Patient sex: F
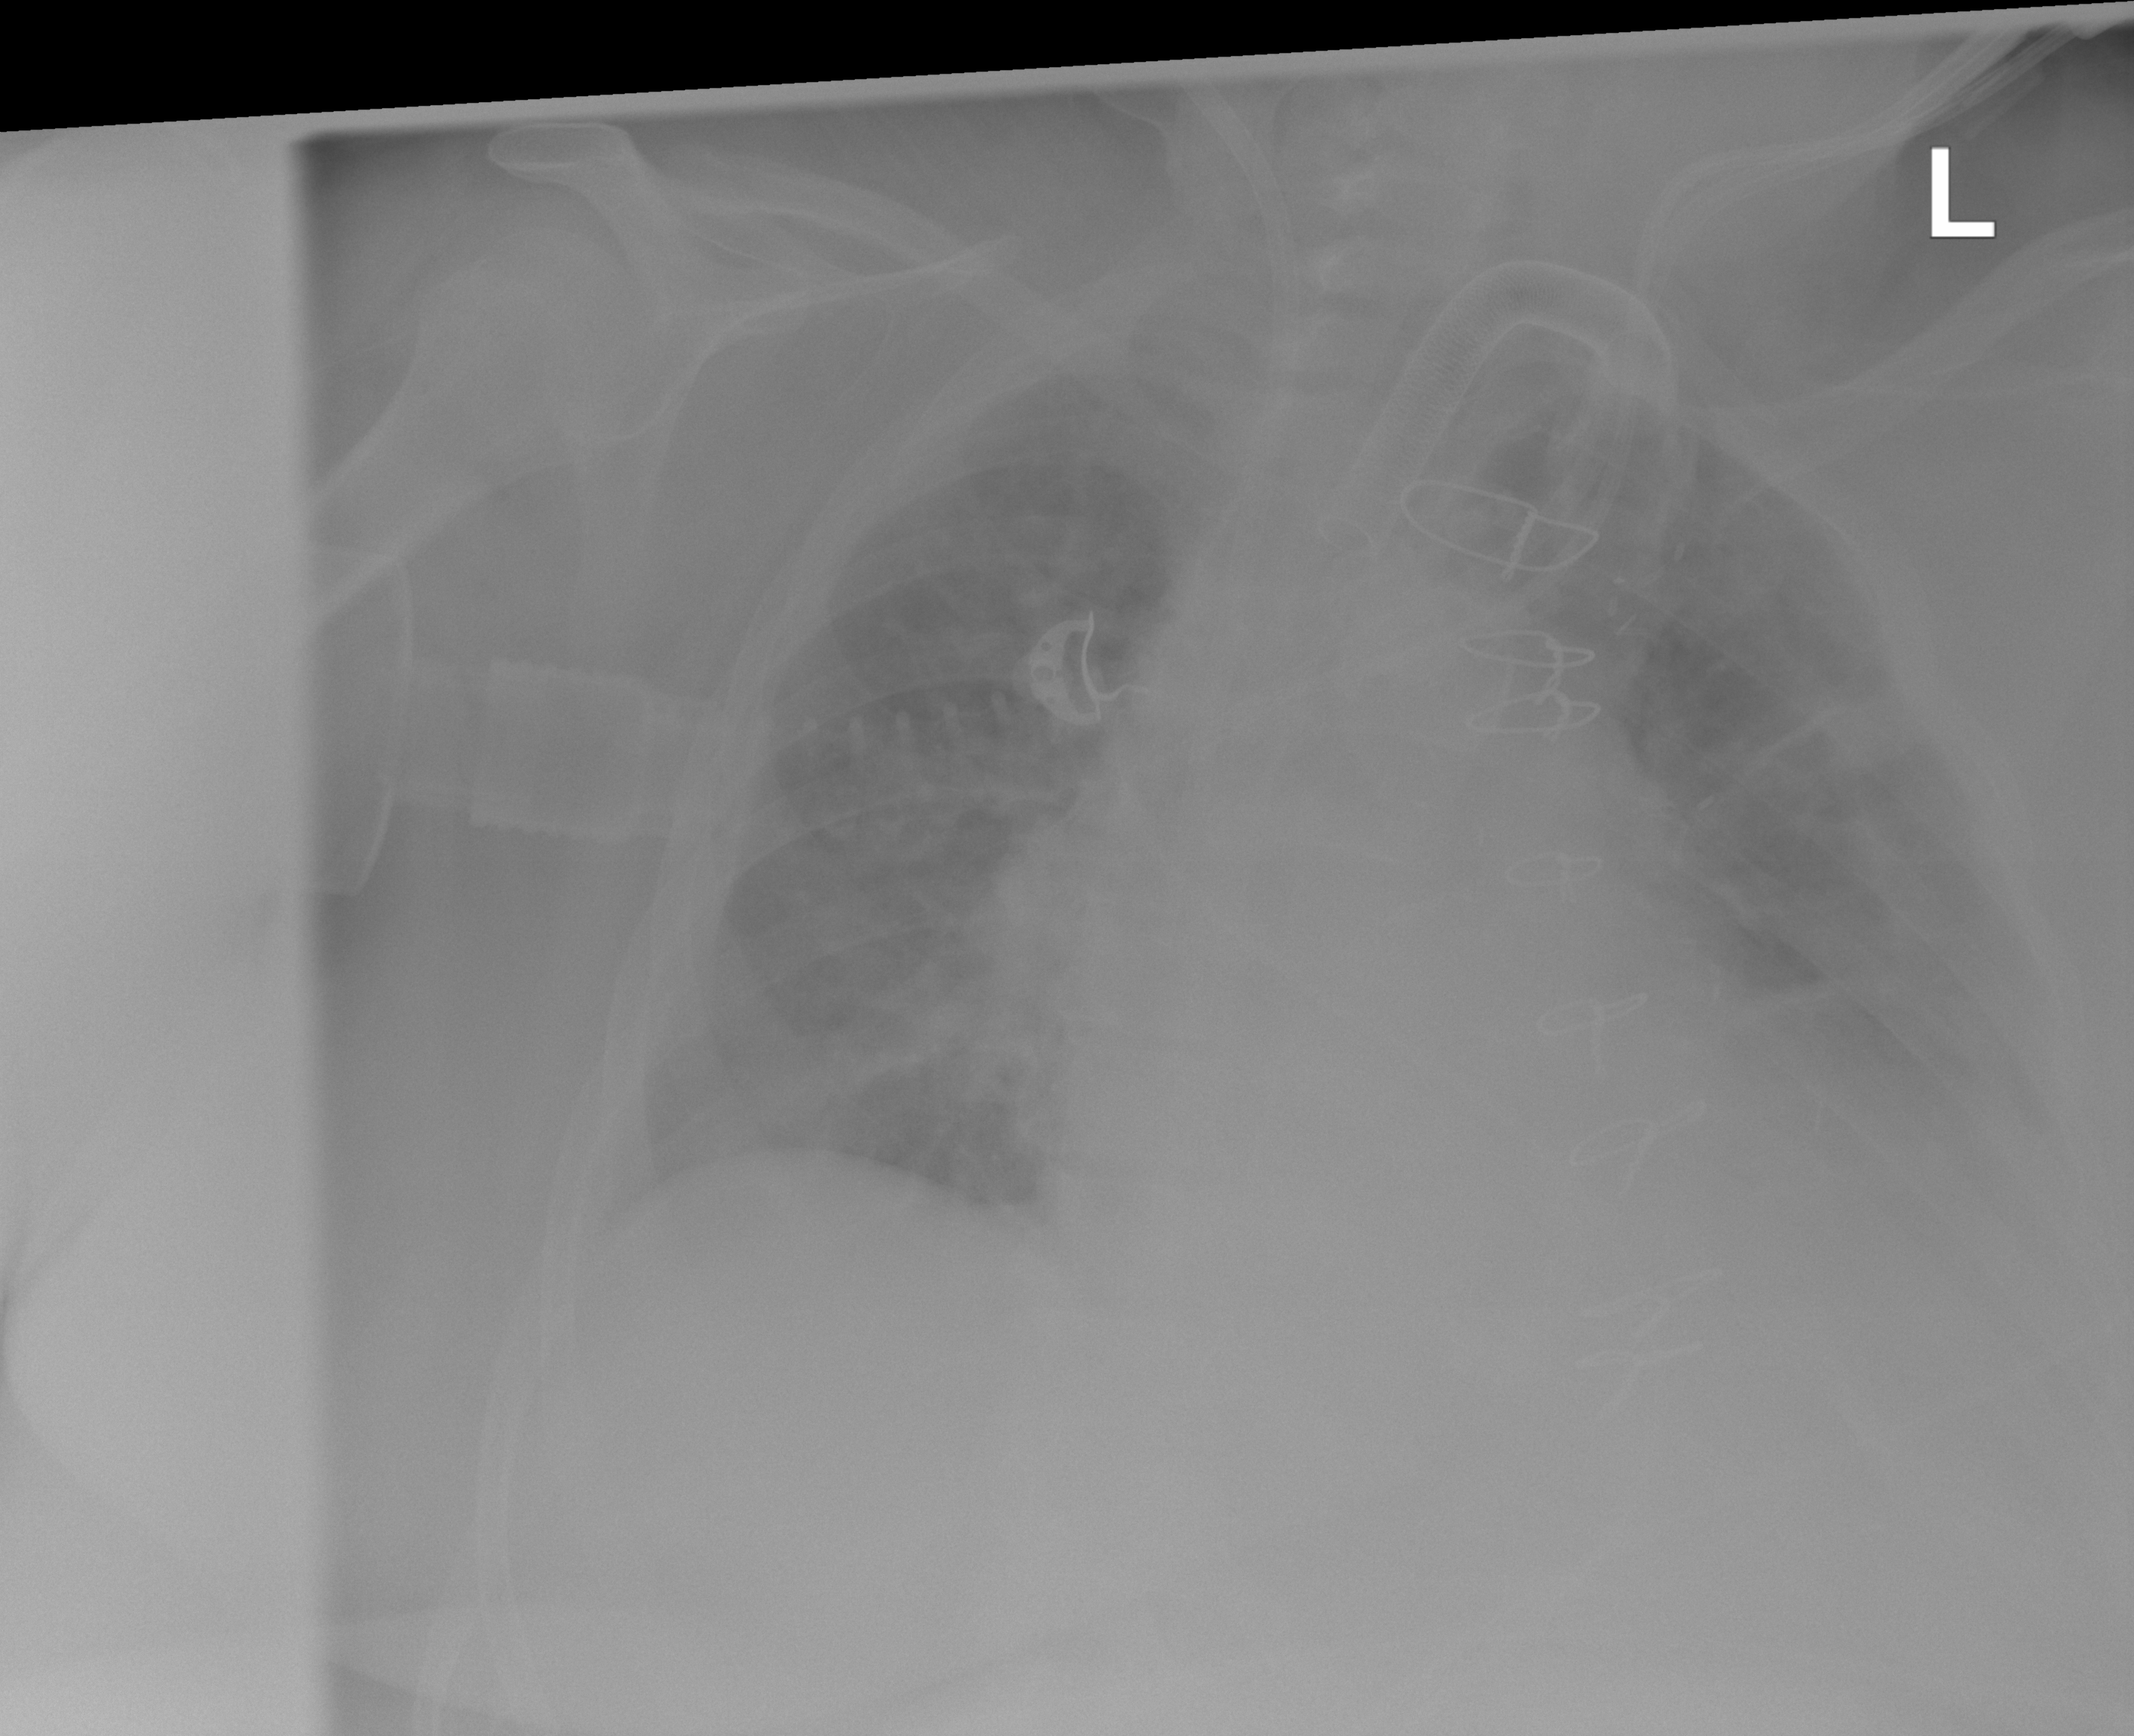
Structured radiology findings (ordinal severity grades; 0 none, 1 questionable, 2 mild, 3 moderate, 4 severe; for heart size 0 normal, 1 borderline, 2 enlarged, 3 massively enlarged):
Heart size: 2
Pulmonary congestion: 0
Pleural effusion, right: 0
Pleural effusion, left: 2
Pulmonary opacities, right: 0
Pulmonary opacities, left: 2
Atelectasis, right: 0
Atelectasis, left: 2